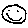
Label: smiley face